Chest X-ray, AP view. Patient: 67 years old, sex M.
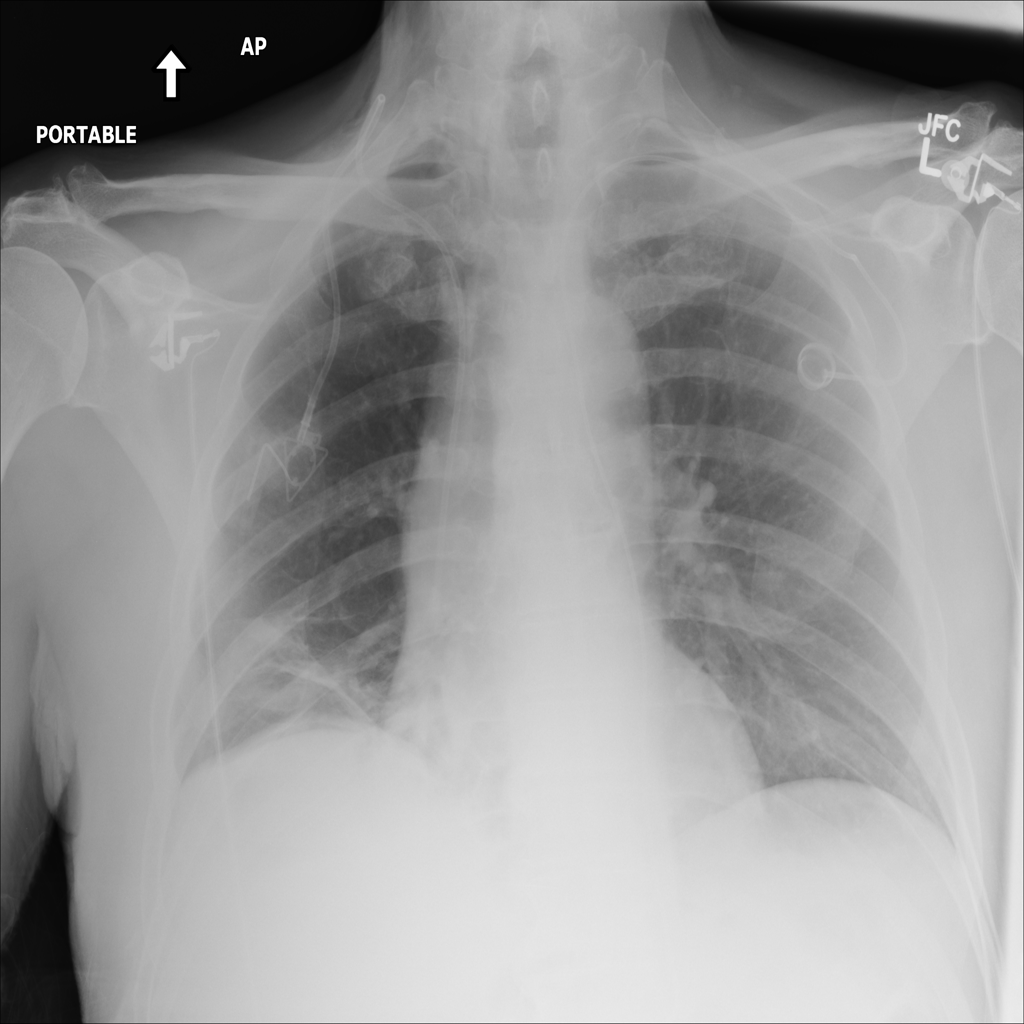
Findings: Atelectasis